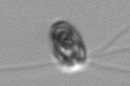
Label: flagellate_morphotype1